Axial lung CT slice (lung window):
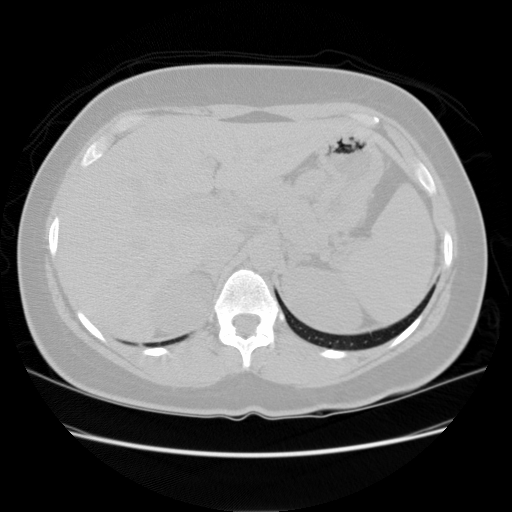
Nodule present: no